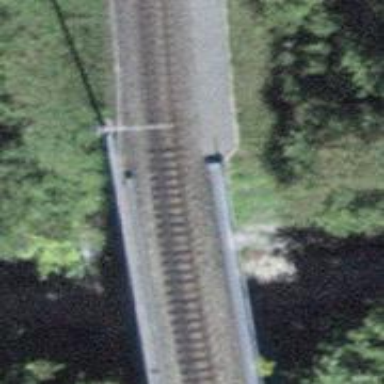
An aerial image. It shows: Narrow-gauge railway bridge with electrified tracks and single track passing over it.